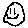
Label: smiley face